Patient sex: M
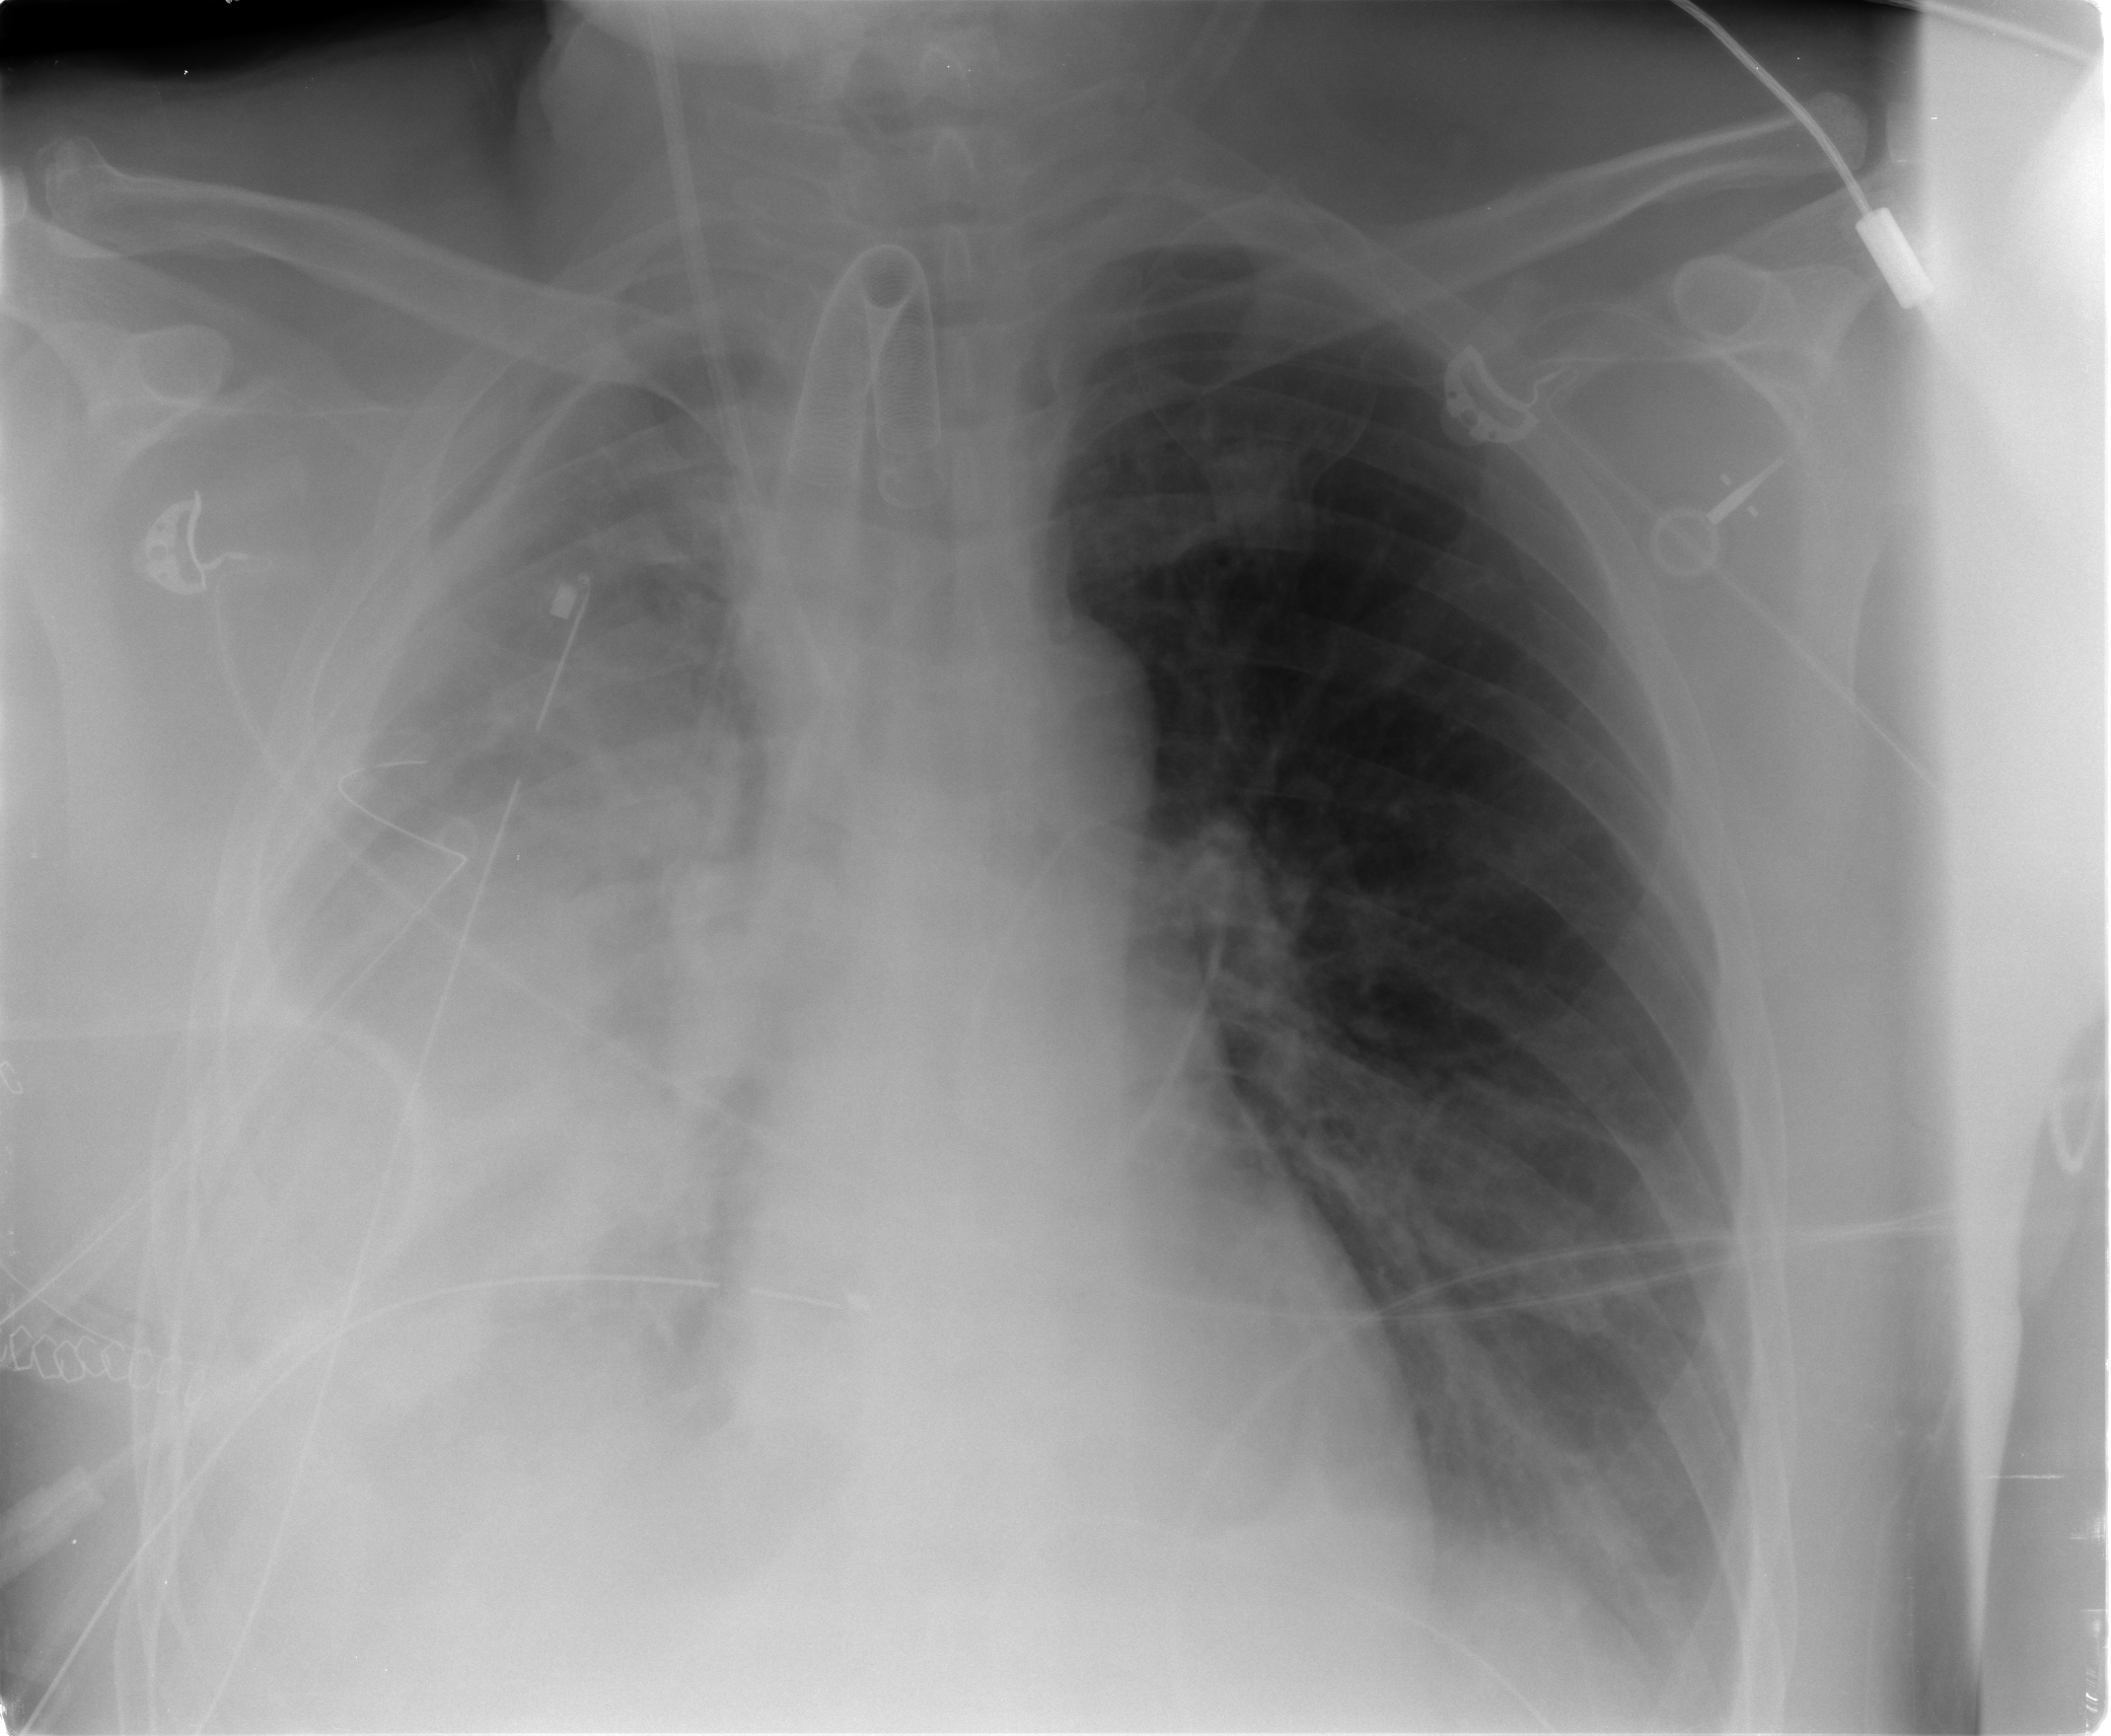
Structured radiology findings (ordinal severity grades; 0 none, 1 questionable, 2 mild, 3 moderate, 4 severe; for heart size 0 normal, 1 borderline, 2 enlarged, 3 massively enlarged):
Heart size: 0
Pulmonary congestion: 0
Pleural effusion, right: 3
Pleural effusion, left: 0
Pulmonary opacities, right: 3
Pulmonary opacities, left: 0
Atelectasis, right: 4
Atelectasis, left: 1